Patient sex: M
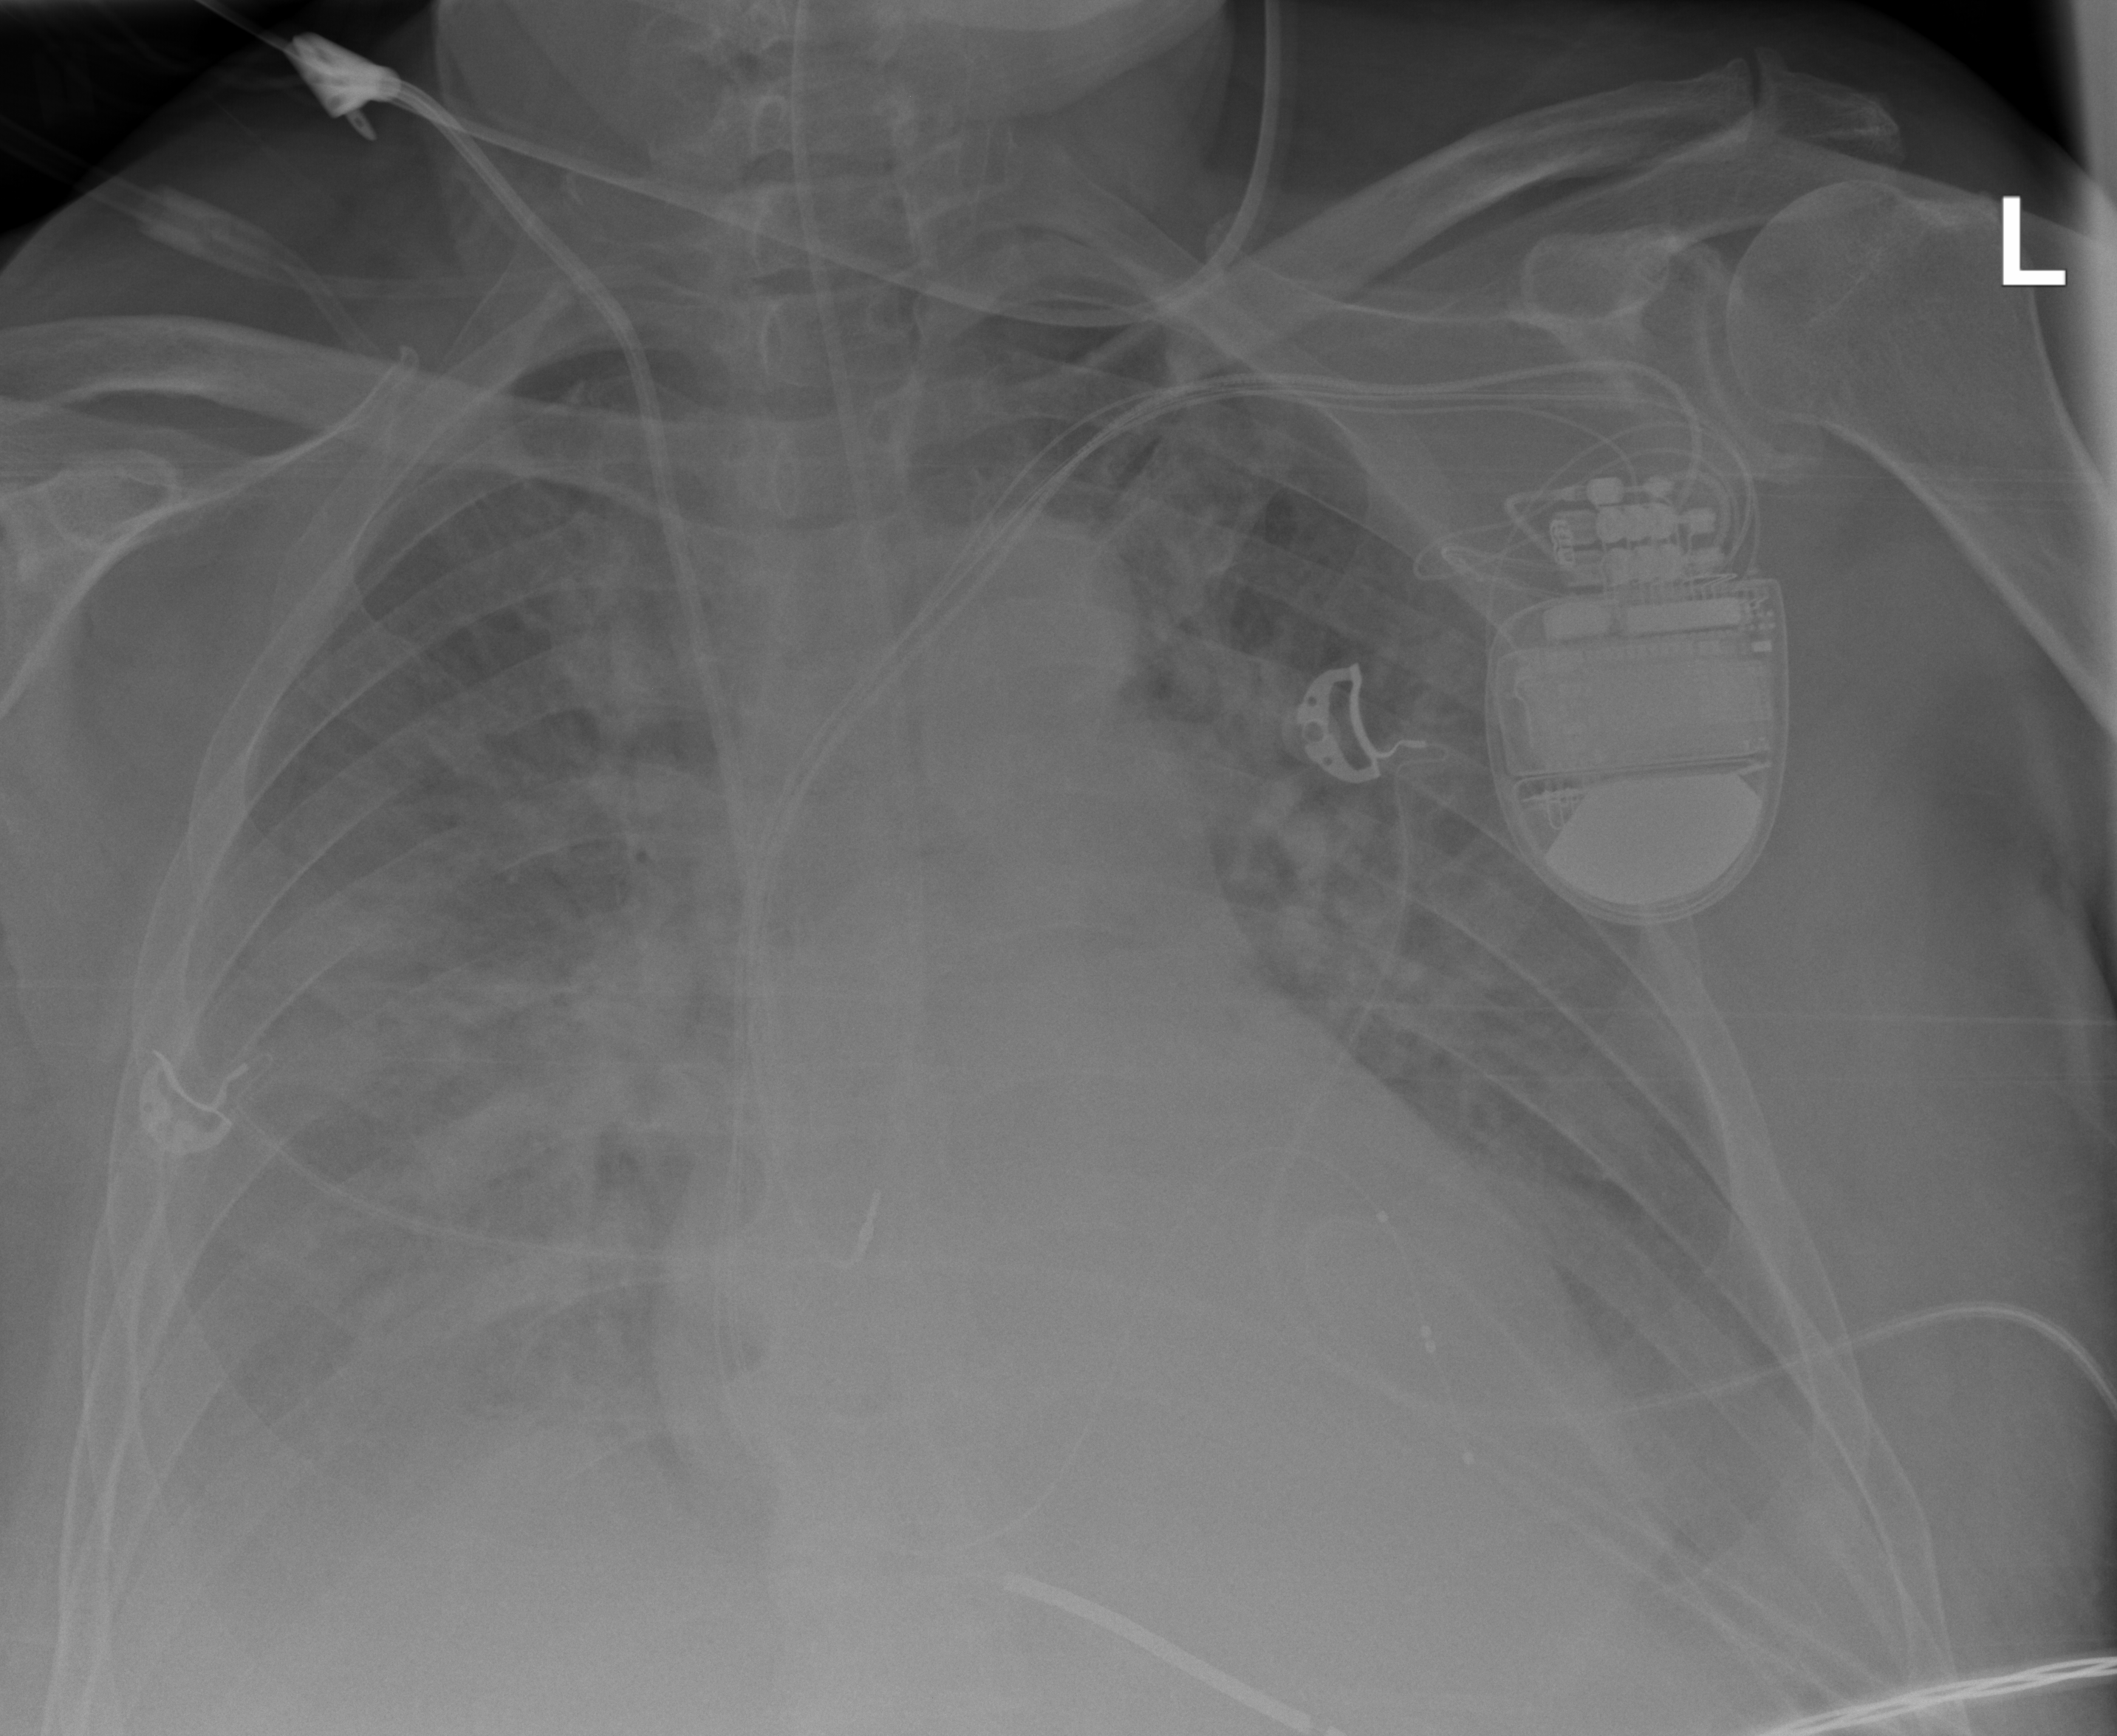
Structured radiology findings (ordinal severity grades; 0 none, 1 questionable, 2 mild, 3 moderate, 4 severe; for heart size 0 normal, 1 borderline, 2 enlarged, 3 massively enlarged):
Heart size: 2
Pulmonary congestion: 2
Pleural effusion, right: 3
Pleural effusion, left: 2
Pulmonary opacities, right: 3
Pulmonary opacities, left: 2
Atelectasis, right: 2
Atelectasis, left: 2